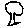
Label: tree